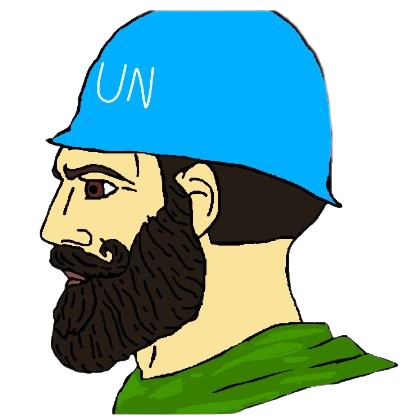
Label: 4_Yes_Chad